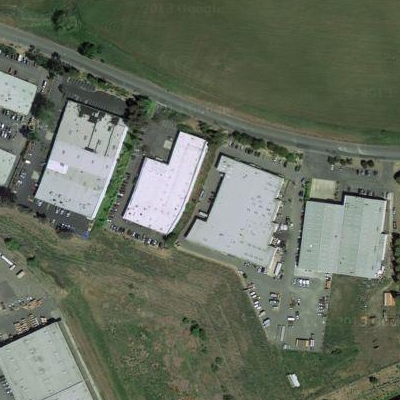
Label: Industry